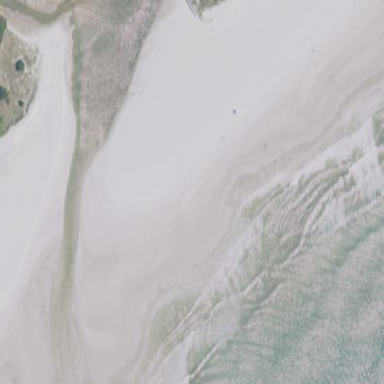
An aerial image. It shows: Scenic beach with natural beauty.